Question: this is my code snippet,
'''
import java.sql.DriverManager;
import java.sql.Connection;
import java.sql.SQLException;
import java.sql.Statement;
public class Delete
{
public static void main(String args[])
{
try
{
Class.forName("com.mysql.jdbc.Driver");
Connection con = DriverManager.getConnection("mysql:jdbc://localhost:3306/raja","root","459805");
Statement stmt=con.createStatement();
int count=stmt.executeUpdate("DELETE GENNU WHERE USER_ID=3;");
if(count>0)
System.out.println(" Ok Deletion done");
}
catch(ClassNotFoundException e)
{
System.out.println(e.getMessage());
}
catch(SQLException e)
{
System.out.println(e.getMessage());
}
}
}
'''
and when I execute it , i got like this.

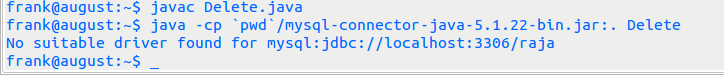
Answer: actually you have an error in your 'DELETE' statement, you lack 'FROM' keyword. it should be
'''
DELETE FROM GENNU WHERE USER_ID=3
'''
see the error, it's pointing on 'DELETE'.
try, 'jdbc:mysql' not 'mysql:jdbc'
'''
Class.forName("com.mysql.jdbc.Driver");
connect = DriverManager.getConnection("jdbc:mysql://localhost:3306/raja"
+ "user=root&password=459805");
'''
- <URL>